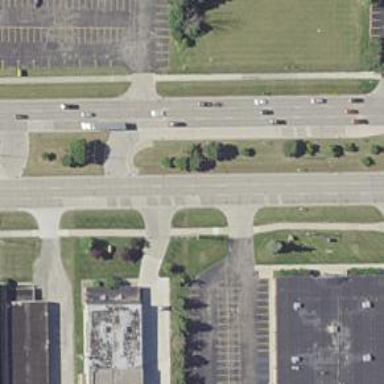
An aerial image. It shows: Primary highway with separate sidewalk.